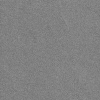
Atmospheric dust classification: not_dusty